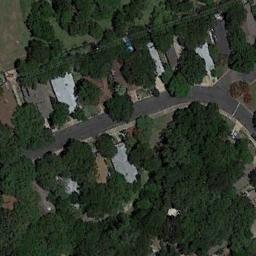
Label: medium_residential